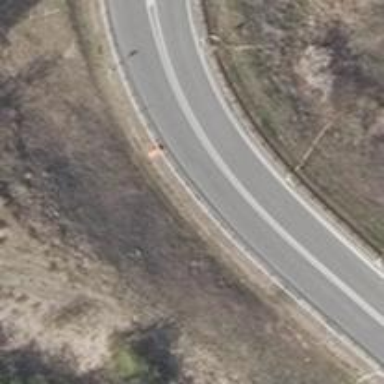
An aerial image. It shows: Asphalt motorway link.